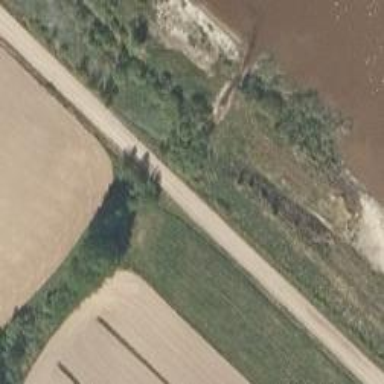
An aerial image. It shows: Culvert tunnel.